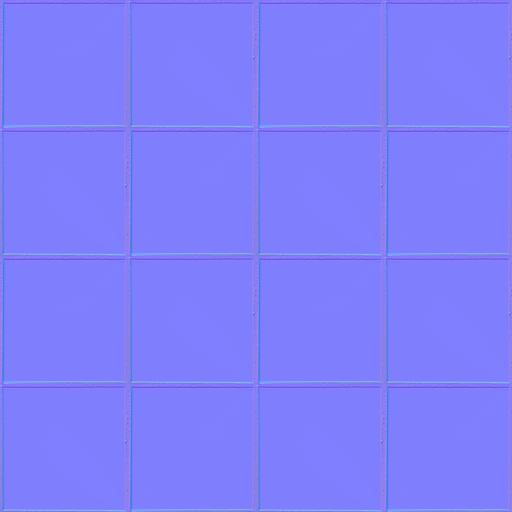
bathroom floor stone tiled tiles white